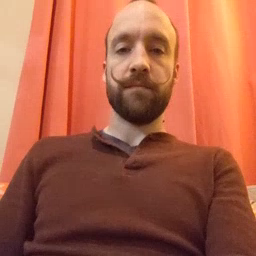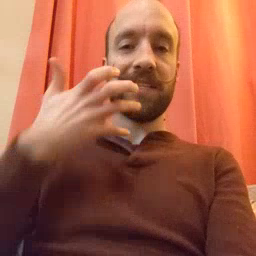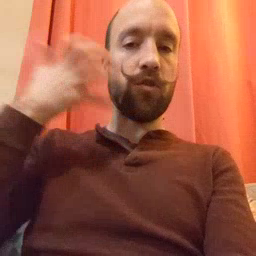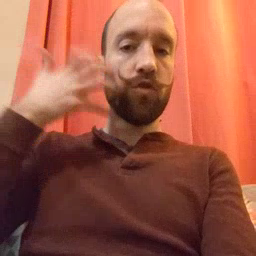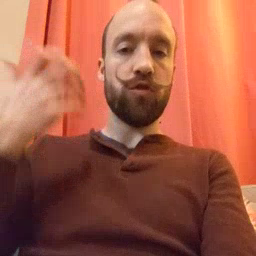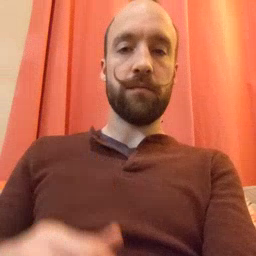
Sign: tiger